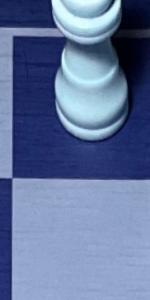
Label: Empty